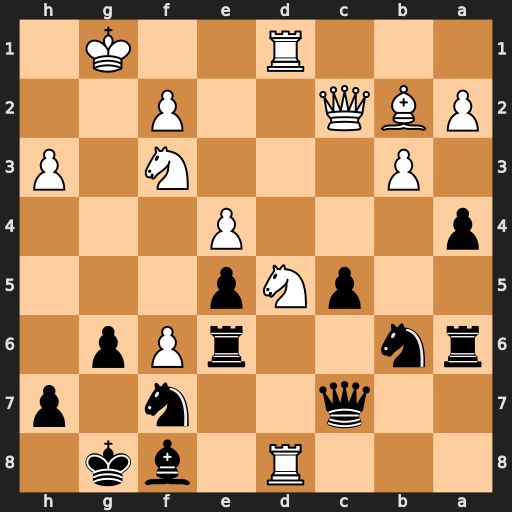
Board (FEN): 3R1bk1/2q2n1p/rn2rPp1/2pNp3/p3P3/1P3N1P/PBQ2P2/3R2K1
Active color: b
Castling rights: -
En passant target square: -
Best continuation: Qxd8 Ne7+ Bxe7 Rxd8+ Bxd8